Field crop: maize
Growth stage: 2
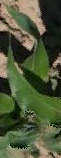
Species: maize